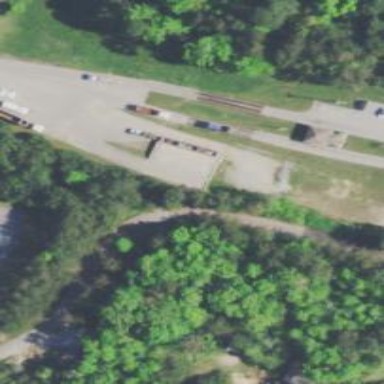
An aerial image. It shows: Weighbridge facility.